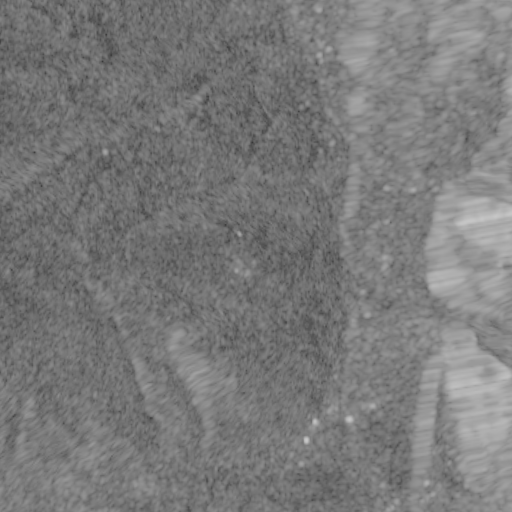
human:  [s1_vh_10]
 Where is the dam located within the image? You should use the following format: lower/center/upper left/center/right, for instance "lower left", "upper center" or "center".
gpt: The dam is located in the lower right of the image.
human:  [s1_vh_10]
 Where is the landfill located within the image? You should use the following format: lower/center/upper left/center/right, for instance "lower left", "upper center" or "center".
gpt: The landfill is located in the center right of the image.
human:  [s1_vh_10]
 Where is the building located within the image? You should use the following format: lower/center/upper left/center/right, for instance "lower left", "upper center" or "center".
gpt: There is no building in the image.

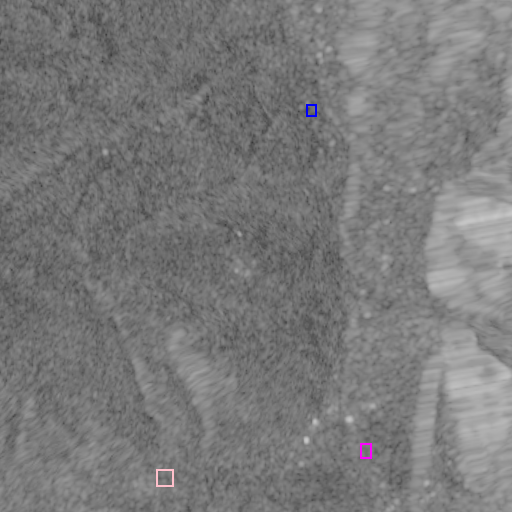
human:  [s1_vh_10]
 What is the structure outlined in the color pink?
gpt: The structure outlined in pink is a crop field.
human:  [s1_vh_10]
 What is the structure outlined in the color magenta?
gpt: The structure outlined in magenta is a park.
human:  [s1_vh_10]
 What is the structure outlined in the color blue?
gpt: The structure outlined in blue is a parking lot.
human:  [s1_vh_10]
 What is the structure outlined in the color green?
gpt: There is no green outline.